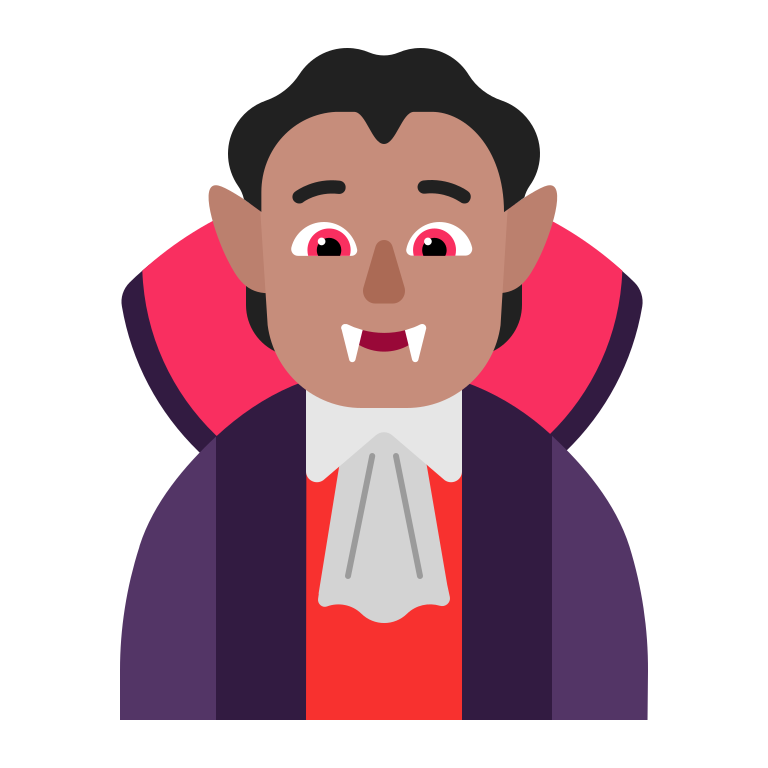
person vampire flat